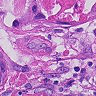
Metastatic tissue present: yes